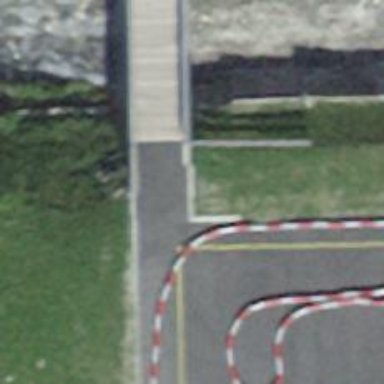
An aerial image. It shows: Path on bridge.